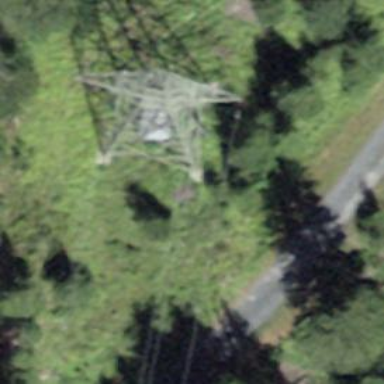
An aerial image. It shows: Crossing tower.